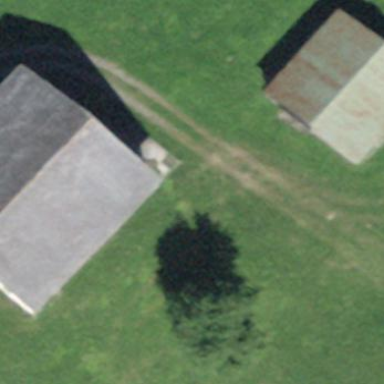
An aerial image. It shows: Farm with farmyard.